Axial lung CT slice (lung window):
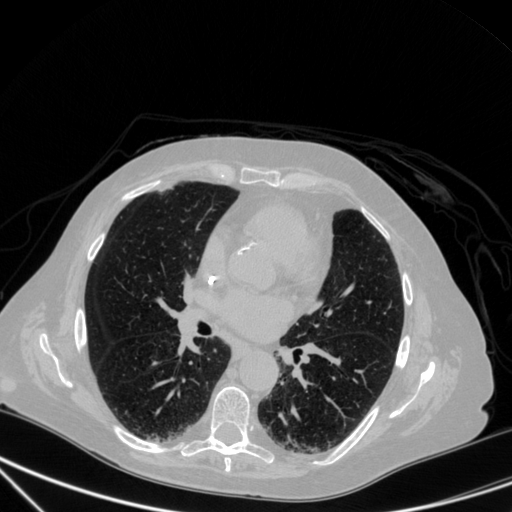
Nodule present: no